Question: I am trying to create a rest service. But I got the following error after running.
'''
Exception in thread "main" com.sun.jersey.api.client.ClientHandlerException: java.net.ConnectException: Connection refused: connect
at com.sun.jersey.client.urlconnection.URLConnectionClientHandler.handle(URLConnectionClientHandler.java:151)
at com.sun.jersey.api.client.Client.handle(Client.java:648)
at com.sun.jersey.api.client.WebResource.handle(WebResource.java:680)
at com.sun.jersey.api.client.WebResource.access$200(WebResource.java:74)
at com.sun.jersey.api.client.WebResource$Builder.get(WebResource.java:507)
at astral.restservice.client.Test.main(Test.java:20)
Caused by: java.net.ConnectException: Connection refused: connect
at java.net.DualStackPlainSocketImpl.connect0(Native Method)
at java.net.DualStackPlainSocketImpl.socketConnect(Unknown Source)
at java.net.AbstractPlainSocketImpl.doConnect(Unknown Source)
at java.net.AbstractPlainSocketImpl.connectToAddress(Unknown Source)
at java.net.AbstractPlainSocketImpl.connect(Unknown Source)
at java.net.PlainSocketImpl.connect(Unknown Source)
at java.net.SocksSocketImpl.connect(Unknown Source)
at java.net.Socket.connect(Unknown Source)
at java.net.Socket.connect(Unknown Source)
at sun.net.NetworkClient.doConnect(Unknown Source)
at sun.net.www.http.HttpClient.openServer(Unknown Source)
at sun.net.www.http.HttpClient.openServer(Unknown Source)
at sun.net.www.http.HttpClient.<init>(Unknown Source)
at sun.net.www.http.HttpClient.New(Unknown Source)
at sun.net.www.http.HttpClient.New(Unknown Source)
at sun.net.www.protocol.http.HttpURLConnection.getNewHttpClient(Unknown Source)
at sun.net.www.protocol.http.HttpURLConnection.plainConnect(Unknown Source)
at sun.net.www.protocol.http.HttpURLConnection.connect(Unknown Source)
at sun.net.www.protocol.http.HttpURLConnection.getInputStream(Unknown Source)
at java.net.HttpURLConnection.getResponseCode(Unknown Source)
at com.sun.jersey.client.urlconnection.URLConnectionClientHandler._invoke(URLConnectionClientHandler.java:249)
at com.sun.jersey.client.urlconnection.URLConnectionClientHandler.handle(URLConnectionClientHandler.java:149)
... 5 more
'''
Following is my web.xml :
'''
<?xml version="1.0" encoding="UTF-8"?>
<web-app xmlns:xsi="http://www.w3.org/2001/XMLSchema-instance" xmlns="http://java.sun.com/xml/ns/javaee" xmlns:web="http://java.sun.com/xml/ns/javaee/web-app_2_5.xsd" xsi:schemaLocation="http://java.sun.com/xml/ns/javaee http://java.sun.com/xml/ns/javaee/web-app_2_5.xsd" id="WebApp_ID" version="2.5">
<display-name>astral.restservice</display-name>
<servlet>
<servlet-name>Jersey REST Service</servlet-name>
<servlet-class>com.sun.jersey.spi.container.servlet.ServletContainer</servlet-class>
<init-param>
<param-name>com.sun.jersey.config.property.packages</param-name>
<param-value>astral.restservice</param-value>
</init-param>
<load-on-startup>1</load-on-startup>
</servlet>
<servlet-mapping>
<servlet-name>Jersey REST Service</servlet-name>
<url-pattern>/rest/*</url-pattern>
</servlet-mapping>
</web-app>
'''
Hello.java
'''
package astral.restservice;
import javax.ws.rs.GET;
import javax.ws.rs.Path;
import javax.ws.rs.Produces;
import javax.ws.rs.core.MediaType;
// Plain old Java Object it does not extend as class or implements
// an interface
// The class registers its methods for the HTTP GET request using the @GET annotation.
// Using the @Produces annotation, it defines that it can deliver several MIME types,
// text, XML and HTML.
// The browser requests per default the HTML MIME type.
//Sets the path to base URL + /hello
@Path("/hello")
public class Hello {
// This method is called if TEXT_PLAIN is request
@GET
@Produces(MediaType.TEXT_PLAIN)
public String sayPlainTextHello() {
return "Hello Jersey";
}
// This method is called if XML is request
@GET
@Produces(MediaType.TEXT_XML)
public String sayXMLHello() {
return "<?xml version="1.0"?>" + "<hello> Hello Jersey" + "</hello>";
}
// This method is called if HTML is request
@GET
@Produces(MediaType.TEXT_HTML)
public String sayHtmlHello() {
return "<html> " + "<title>" + "Hello Jersey" + "</title>"
+ "<body><h1>" + "Hello Jersey" + "</body></h1>" + "</html> ";
}
}
'''
Test.java
'''
package astral.restservice.client;
import java.net.URI;
import javax.ws.rs.core.MediaType;
import javax.ws.rs.core.UriBuilder;
import com.sun.jersey.api.client.Client;
import com.sun.jersey.api.client.ClientResponse;
import com.sun.jersey.api.client.WebResource;
import com.sun.jersey.api.client.config.ClientConfig;
import com.sun.jersey.api.client.config.DefaultClientConfig;
public class Test {
public static void main(String[] args) {
ClientConfig config = new DefaultClientConfig();
Client client = Client.create(config);
WebResource service = client.resource(getBaseURI());
// Fluent interfaces
System.out.println(service.path("rest").path("hello").accept(MediaType.TEXT_PLAIN).get(ClientResponse.class).toString());
// Get plain text
System.out.println(service.path("rest").path("hello").accept(MediaType.TEXT_PLAIN).get(String.class));
// Get XML
System.out.println(service.path("rest").path("hello").accept(MediaType.TEXT_XML).get(String.class));
// The HTML
System.out.println(service.path("rest").path("hello").accept(MediaType.TEXT_HTML).get(String.class));
}
private static URI getBaseURI() {
return UriBuilder.fromUri("http://localhost:8080/astral.restservice").build();
}
}
'''
This is my project structure

Why I am getting this error? Thanks in advance.
I got the following error from browser after run it using tomcat v7
'''
HTTP Status 500 - Servlet.init() for servlet Jersey REST Service threw exception
type Exception report
message Servlet.init() for servlet Jersey REST Service threw exception
description The server encountered an internal error that prevented it from fulfilling this request.
exception
javax.servlet.ServletException: Servlet.init() for servlet Jersey REST Service threw exception
org.apache.catalina.authenticator.AuthenticatorBase.invoke(AuthenticatorBase.java:472)
org.apache.catalina.valves.ErrorReportValve.invoke(ErrorReportValve.java:99)
org.apache.catalina.valves.AccessLogValve.invoke(AccessLogValve.java:947)
org.apache.catalina.connector.CoyoteAdapter.service(CoyoteAdapter.java:408)
org.apache.coyote.http11.AbstractHttp11Processor.process(AbstractHttp11Processor.java:1009)
org.apache.coyote.AbstractProtocol$AbstractConnectionHandler.process(AbstractProtocol.java:589)
org.apache.tomcat.util.net.JIoEndpoint$SocketProcessor.run(JIoEndpoint.java:310)
java.util.concurrent.ThreadPoolExecutor.runWorker(Unknown Source)
java.util.concurrent.ThreadPoolExecutor$Worker.run(Unknown Source)
java.lang.Thread.run(Unknown Source)
root cause
com.sun.jersey.spi.inject.Errors$ErrorMessagesException
com.sun.jersey.spi.inject.Errors.processErrorMessages(Errors.java:170)
com.sun.jersey.spi.inject.Errors.postProcess(Errors.java:136)
com.sun.jersey.spi.inject.Errors.processWithErrors(Errors.java:199)
com.sun.jersey.server.impl.application.WebApplicationImpl.initiate(WebApplicationImpl.java:695)
com.sun.jersey.server.impl.application.WebApplicationImpl.initiate(WebApplicationImpl.java:690)
com.sun.jersey.spi.container.servlet.ServletContainer.initiate(ServletContainer.java:438)
com.sun.jersey.spi.container.servlet.ServletContainer$InternalWebComponent.initiate(ServletContainer.java:287)
com.sun.jersey.spi.container.servlet.WebComponent.load(WebComponent.java:587)
com.sun.jersey.spi.container.servlet.WebComponent.init(WebComponent.java:213)
com.sun.jersey.spi.container.servlet.ServletContainer.init(ServletContainer.java:342)
com.sun.jersey.spi.container.servlet.ServletContainer.init(ServletContainer.java:516)
javax.servlet.GenericServlet.init(GenericServlet.java:160)
org.apache.catalina.authenticator.AuthenticatorBase.invoke(AuthenticatorBase.java:472)
org.apache.catalina.valves.ErrorReportValve.invoke(ErrorReportValve.java:99)
org.apache.catalina.valves.AccessLogValve.invoke(AccessLogValve.java:947)
org.apache.catalina.connector.CoyoteAdapter.service(CoyoteAdapter.java:408)
org.apache.coyote.http11.AbstractHttp11Processor.process(AbstractHttp11Processor.java:1009)
org.apache.coyote.AbstractProtocol$AbstractConnectionHandler.process(AbstractProtocol.java:589)
org.apache.tomcat.util.net.JIoEndpoint$SocketProcessor.run(JIoEndpoint.java:310)
java.util.concurrent.ThreadPoolExecutor.runWorker(Unknown Source)
java.util.concurrent.ThreadPoolExecutor$Worker.run(Unknown Source)
java.lang.Thread.run(Unknown Source)
note The full stack trace of the root cause is available in the Apache Tomcat/7.0.39 logs.
Apache Tomcat/7.0.39
'''
I tried to run server using command prompt I got the following error,
I set CATALINA_HOME,JAVA_HOME,CLASSPATH and add PATH also.
**
'''
D:pache-tomcat-7.0.39in>startup
The CATALINA_HOME environment variable is not defined correctly
This environment variable is needed to run this program
D:pache-tomcat-7.0.39in>startup.bat
The CATALINA_HOME environment variable is not defined correctly
This environment variable is needed to run this program
D:pache-tomcat-7.0.39in>catalina.bat
The CATALINA_HOME environment variable is not defined correctly
This environment variable is needed to run this program
D:pache-tomcat-7.0.39in>
'''
**
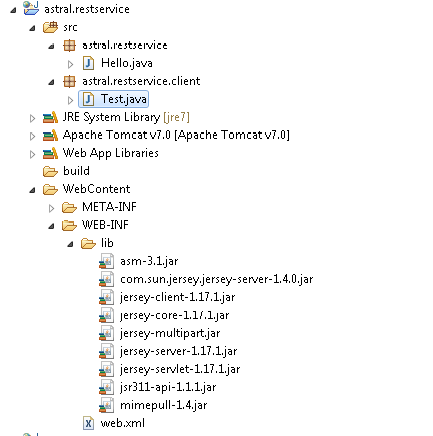
Answer: '''
http://localhost:8080
'''
simply access this link from your web browser. I think that your apache server is running on some other port. Please check the properties of server, and replace the port appropriately.